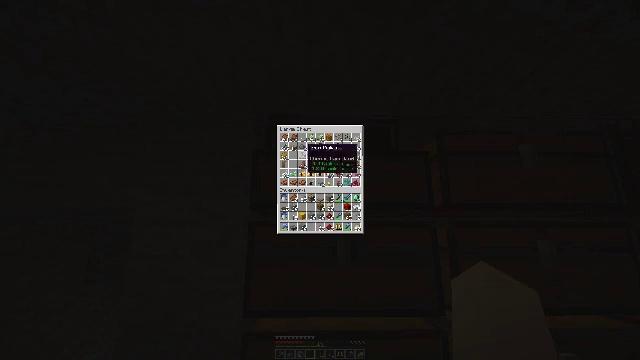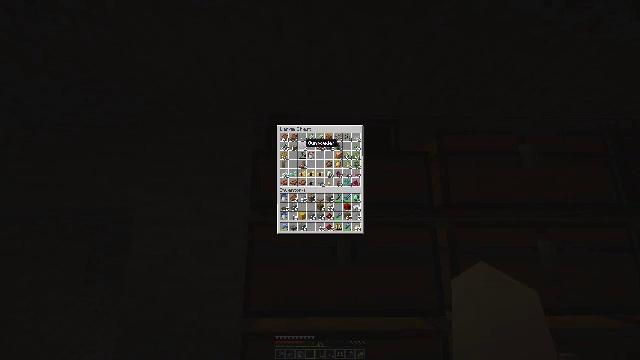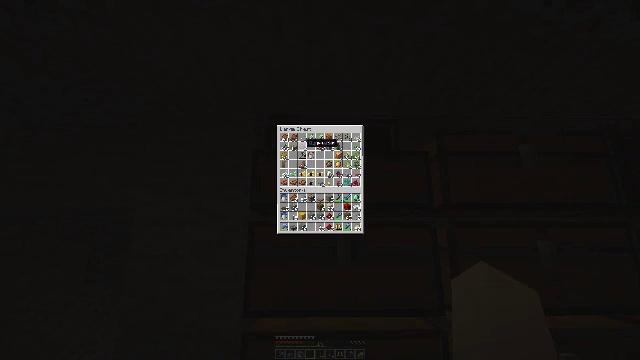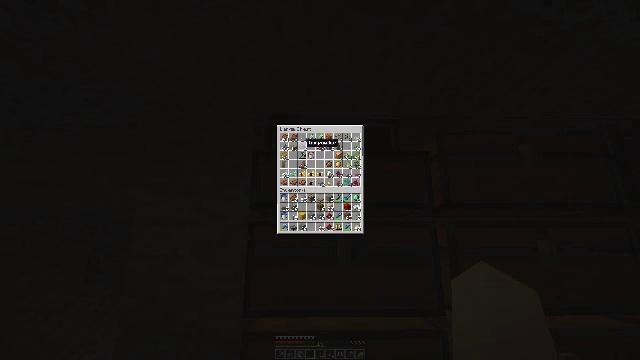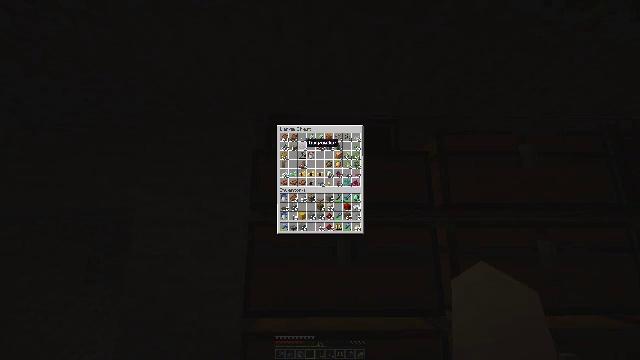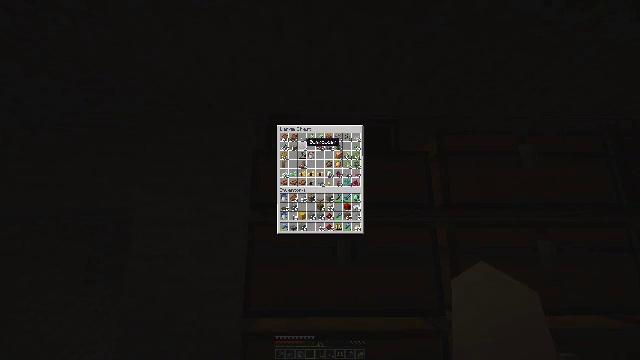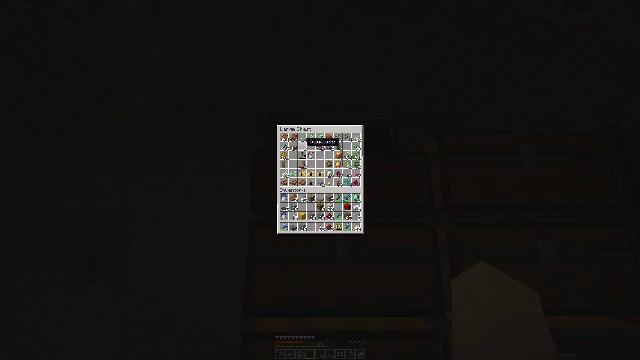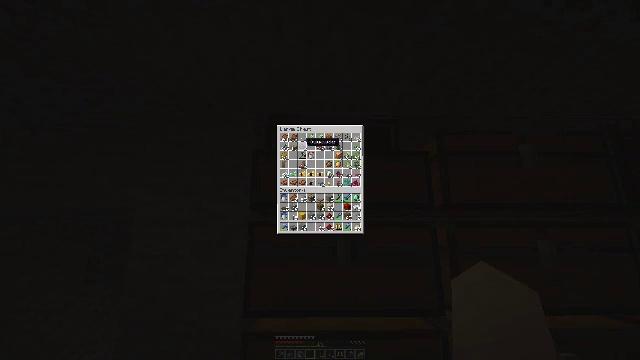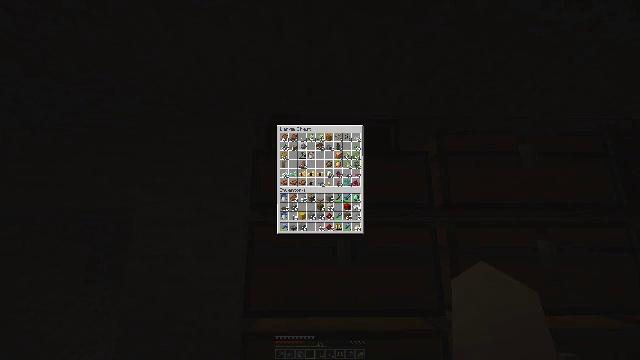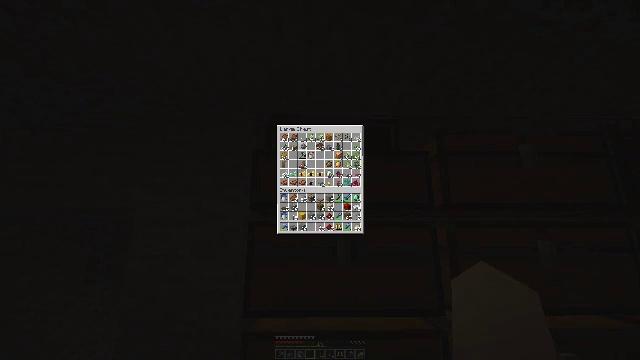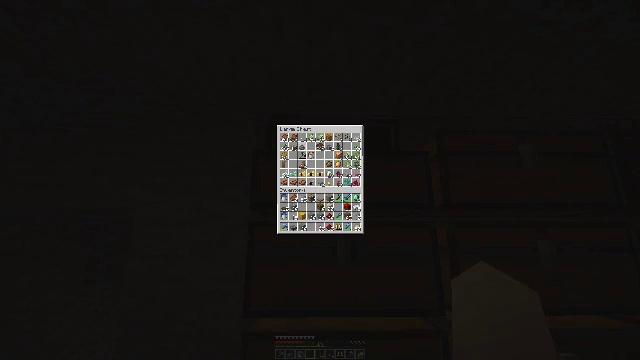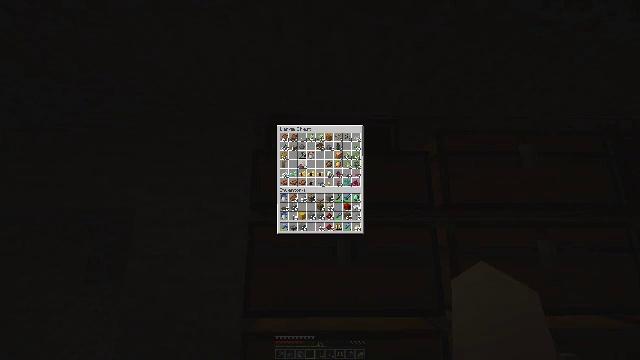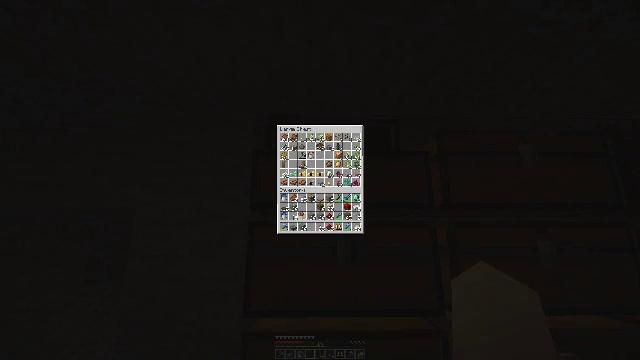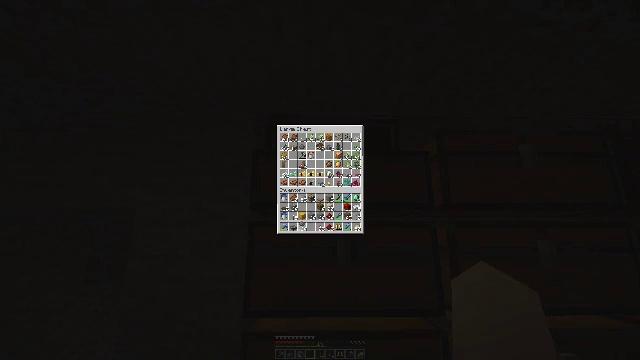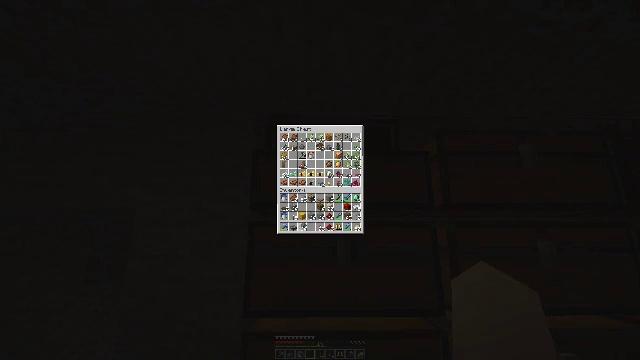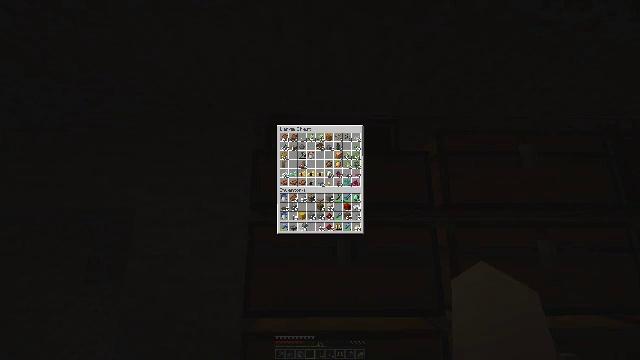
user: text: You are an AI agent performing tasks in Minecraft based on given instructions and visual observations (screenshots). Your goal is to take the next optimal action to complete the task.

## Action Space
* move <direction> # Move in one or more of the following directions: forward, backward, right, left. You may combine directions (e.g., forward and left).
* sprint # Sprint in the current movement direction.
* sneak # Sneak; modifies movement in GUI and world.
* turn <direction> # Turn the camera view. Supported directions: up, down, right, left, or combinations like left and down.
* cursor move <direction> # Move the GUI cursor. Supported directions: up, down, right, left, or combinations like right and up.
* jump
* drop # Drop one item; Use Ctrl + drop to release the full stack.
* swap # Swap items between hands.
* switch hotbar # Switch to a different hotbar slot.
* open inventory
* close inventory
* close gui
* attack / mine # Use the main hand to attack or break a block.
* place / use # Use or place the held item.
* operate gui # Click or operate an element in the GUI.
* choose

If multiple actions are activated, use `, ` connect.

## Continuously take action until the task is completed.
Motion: motion action
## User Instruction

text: Left-click to mine the lectern.
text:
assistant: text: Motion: turn up
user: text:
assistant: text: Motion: no_op
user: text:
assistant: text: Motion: no_op
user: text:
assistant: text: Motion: no_op
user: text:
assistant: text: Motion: no_op
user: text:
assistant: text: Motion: no_op
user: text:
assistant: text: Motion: no_op
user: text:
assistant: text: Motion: use / place
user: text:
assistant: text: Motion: use / place
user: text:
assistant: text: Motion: use / place
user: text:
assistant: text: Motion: turn down
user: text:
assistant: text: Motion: turn down
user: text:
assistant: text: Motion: turn down
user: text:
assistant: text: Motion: no_op
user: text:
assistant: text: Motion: no_op
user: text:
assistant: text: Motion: no_op
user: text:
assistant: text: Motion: no_op
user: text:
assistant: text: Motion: no_op
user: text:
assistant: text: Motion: no_op
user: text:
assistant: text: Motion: turn down
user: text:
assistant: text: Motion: no_op
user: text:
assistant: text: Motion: attack / mine
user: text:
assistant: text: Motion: attack / mine
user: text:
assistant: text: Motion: attack / mine
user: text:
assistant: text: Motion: no_op
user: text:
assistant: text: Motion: no_op
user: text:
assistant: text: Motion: no_op
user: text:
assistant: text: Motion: no_op
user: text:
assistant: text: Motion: no_op
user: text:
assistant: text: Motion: open inventory